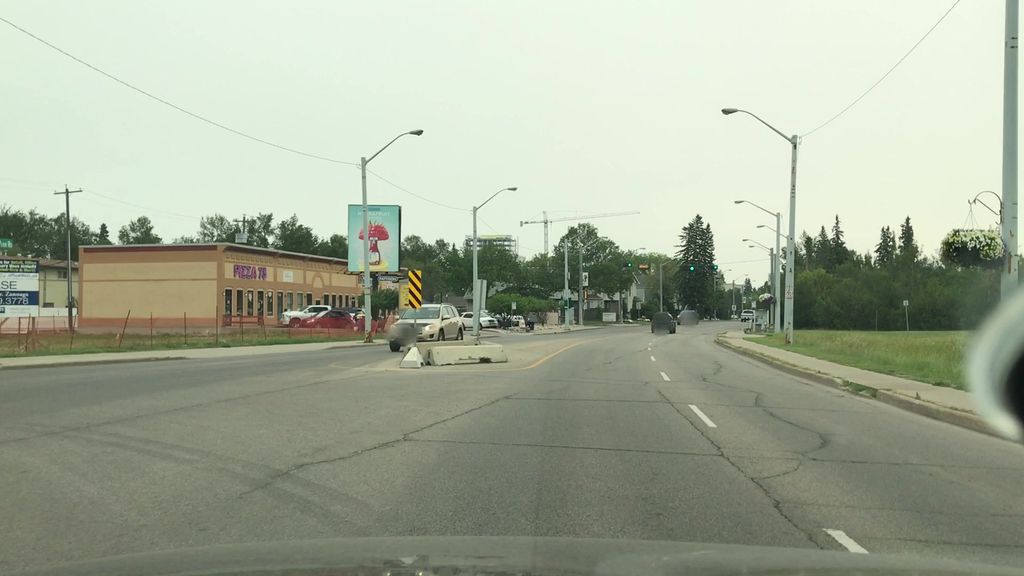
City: edmonton